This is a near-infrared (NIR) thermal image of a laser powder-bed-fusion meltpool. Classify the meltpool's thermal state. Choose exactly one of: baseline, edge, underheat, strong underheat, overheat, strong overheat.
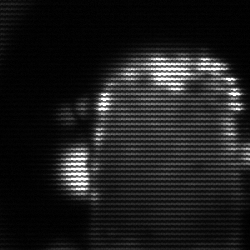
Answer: baseline